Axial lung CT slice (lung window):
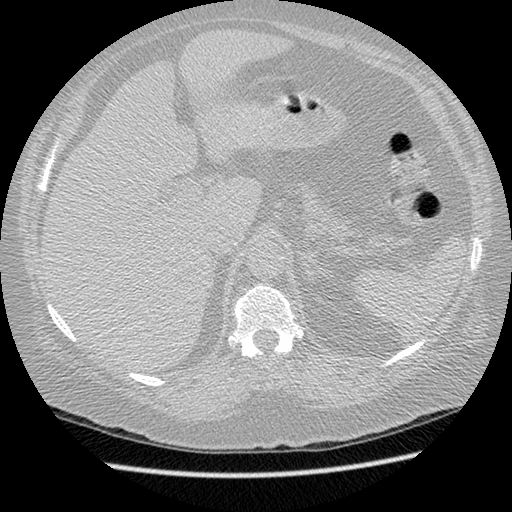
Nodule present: no